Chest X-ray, AP view. Patient: 41 years old, sex M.
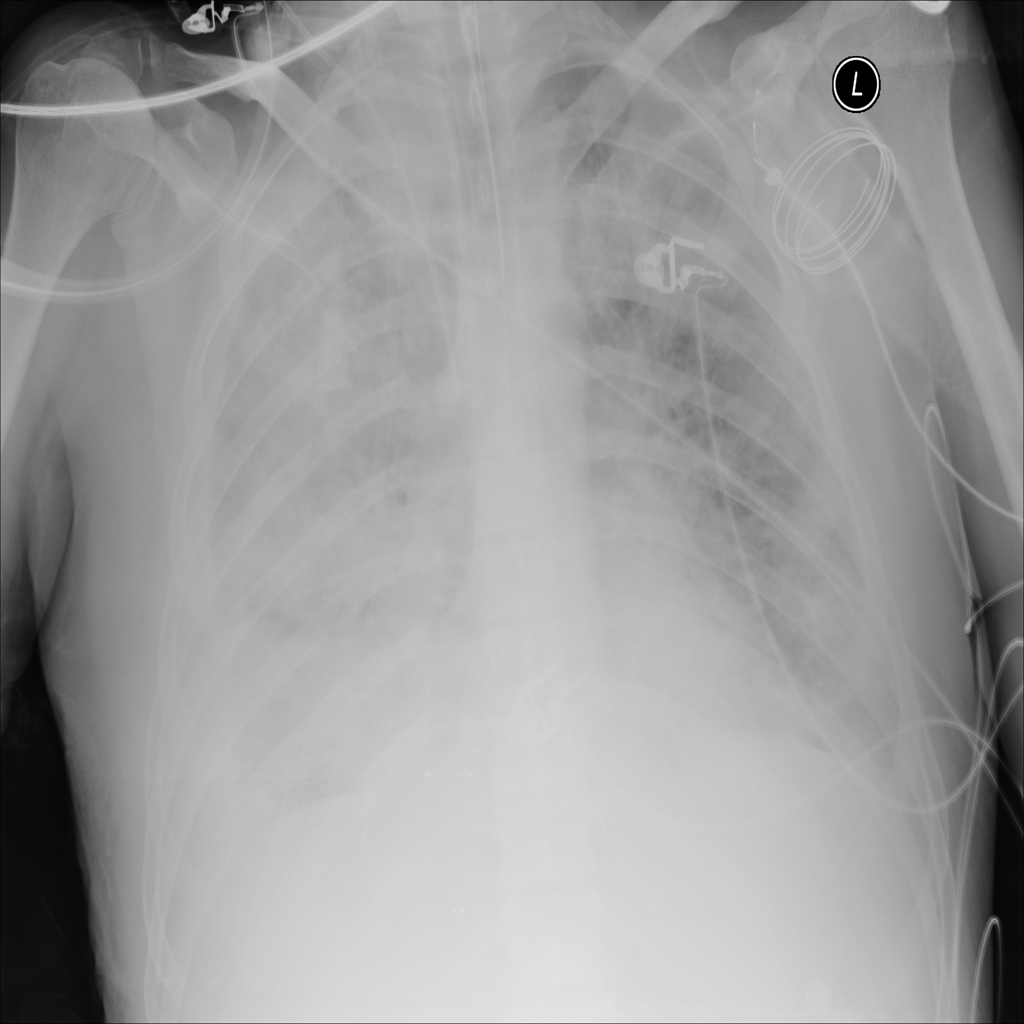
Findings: Effusion, Infiltration, Nodule